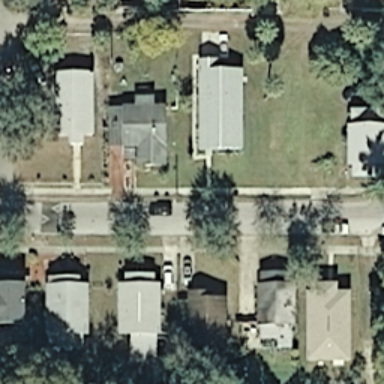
It is a medium residential area with houses surrounded by lawn and plants .